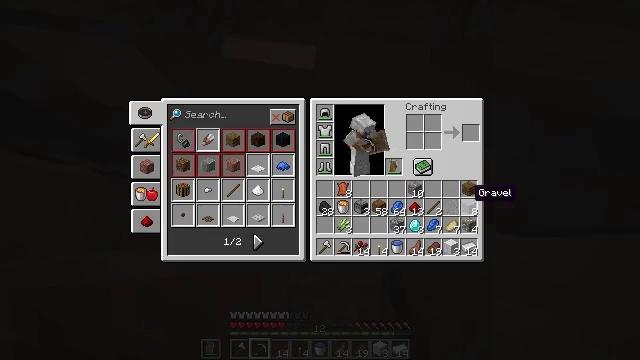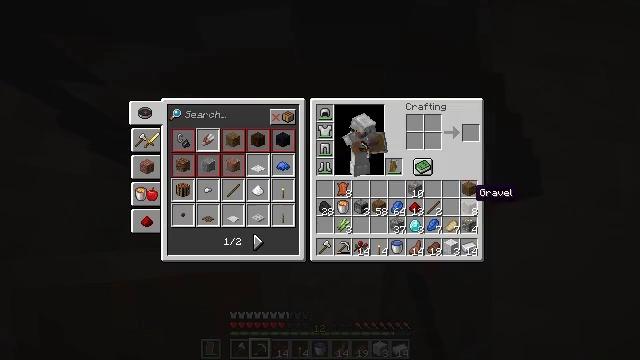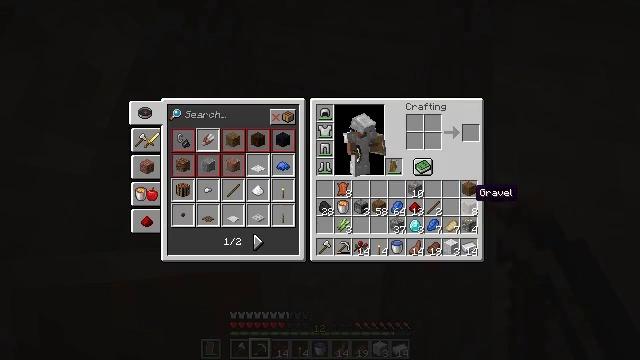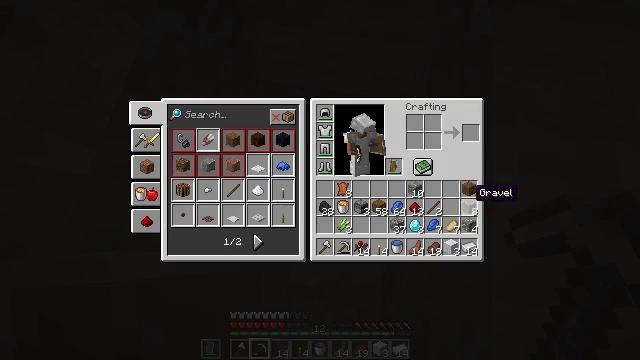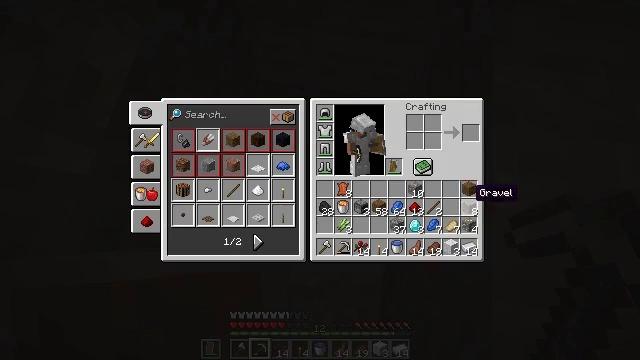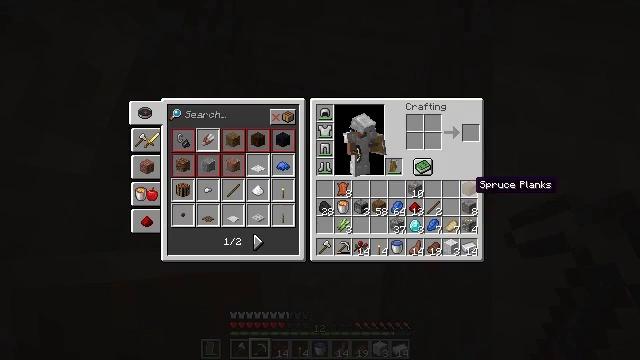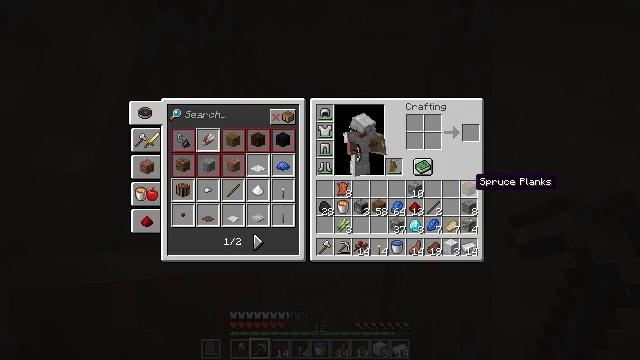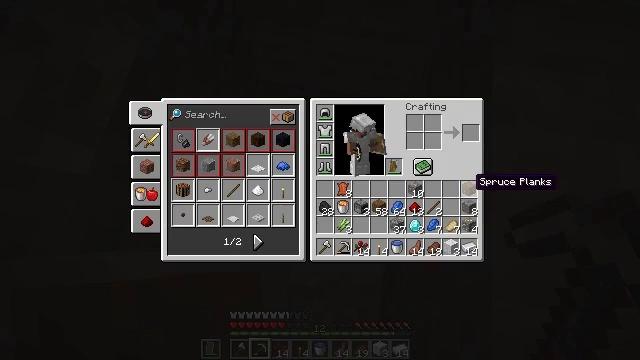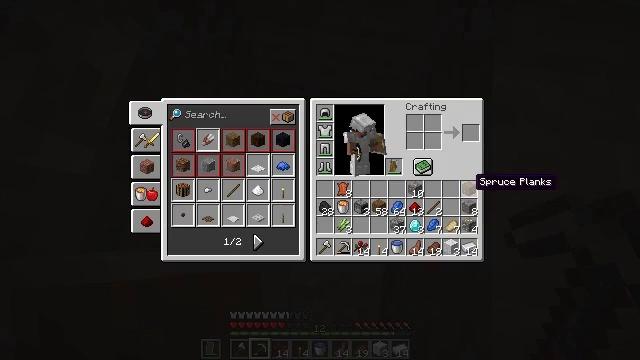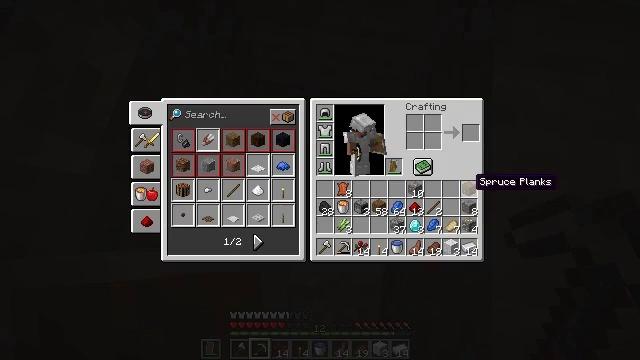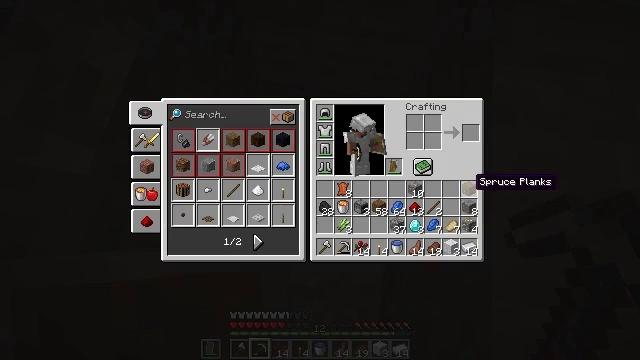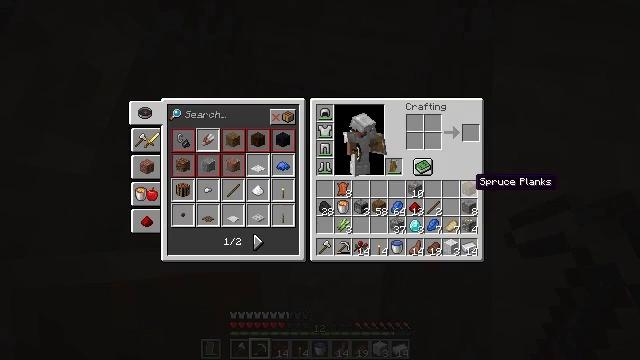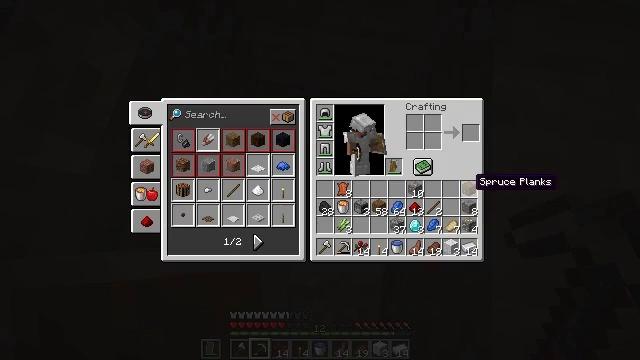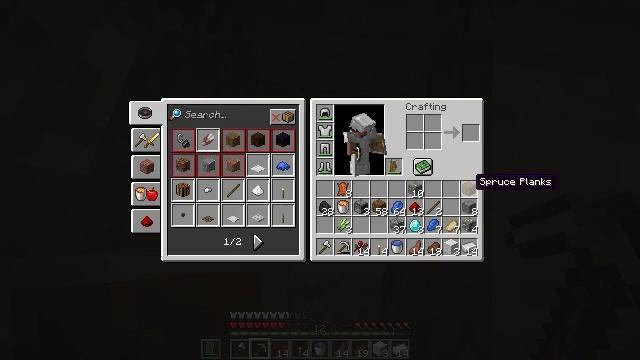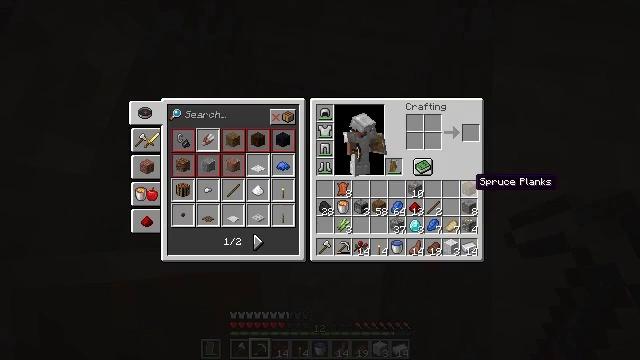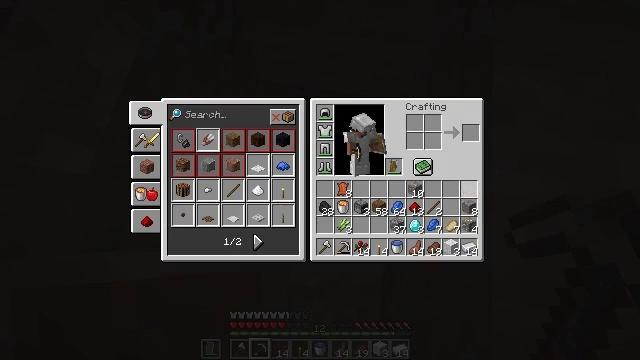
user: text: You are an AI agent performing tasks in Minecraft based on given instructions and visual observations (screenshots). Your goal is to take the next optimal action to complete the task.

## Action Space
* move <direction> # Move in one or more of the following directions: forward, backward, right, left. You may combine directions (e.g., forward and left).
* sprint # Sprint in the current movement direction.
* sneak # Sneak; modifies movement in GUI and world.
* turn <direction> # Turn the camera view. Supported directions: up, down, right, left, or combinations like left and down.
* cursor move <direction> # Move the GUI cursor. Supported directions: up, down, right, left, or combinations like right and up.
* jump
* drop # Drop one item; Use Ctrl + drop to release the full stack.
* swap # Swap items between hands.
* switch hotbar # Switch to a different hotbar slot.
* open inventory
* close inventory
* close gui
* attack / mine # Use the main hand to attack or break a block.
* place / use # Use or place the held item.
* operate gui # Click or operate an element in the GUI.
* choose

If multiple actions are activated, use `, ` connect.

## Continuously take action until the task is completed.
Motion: motion action
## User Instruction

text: Remove a stack of spruce planks from the inventory.
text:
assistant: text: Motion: sprint, open gui
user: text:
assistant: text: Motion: sprint
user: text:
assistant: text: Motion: sprint
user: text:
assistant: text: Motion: sprint
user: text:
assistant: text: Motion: sprint, cursor move up
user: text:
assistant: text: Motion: sprint
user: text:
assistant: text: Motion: sprint
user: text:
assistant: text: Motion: sprint
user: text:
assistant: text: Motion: sprint
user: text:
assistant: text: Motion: sprint
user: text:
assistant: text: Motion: sprint
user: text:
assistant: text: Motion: sprint
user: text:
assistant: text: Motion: sprint
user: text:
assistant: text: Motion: sprint
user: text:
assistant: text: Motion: sprint, drop
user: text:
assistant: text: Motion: sprint, drop
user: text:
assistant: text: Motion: sprint, drop
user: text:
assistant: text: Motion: sprint
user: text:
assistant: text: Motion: sprint, cursor move down
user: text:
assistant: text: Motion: sprint